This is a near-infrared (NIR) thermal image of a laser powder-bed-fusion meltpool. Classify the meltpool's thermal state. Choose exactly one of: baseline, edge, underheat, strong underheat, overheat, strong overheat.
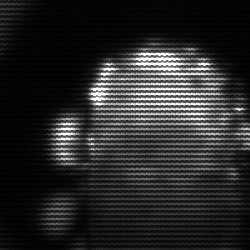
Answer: baseline